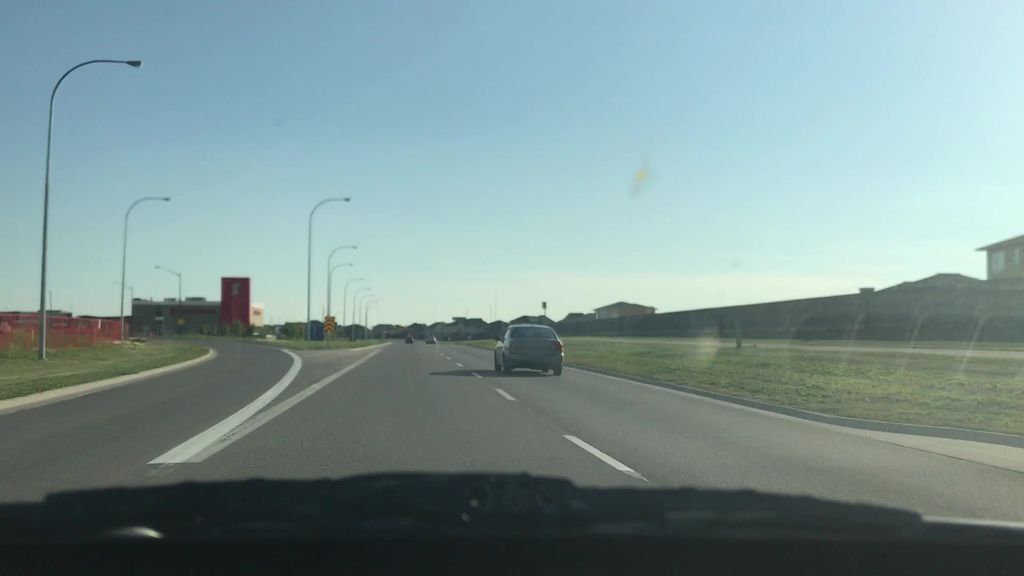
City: winnipeg